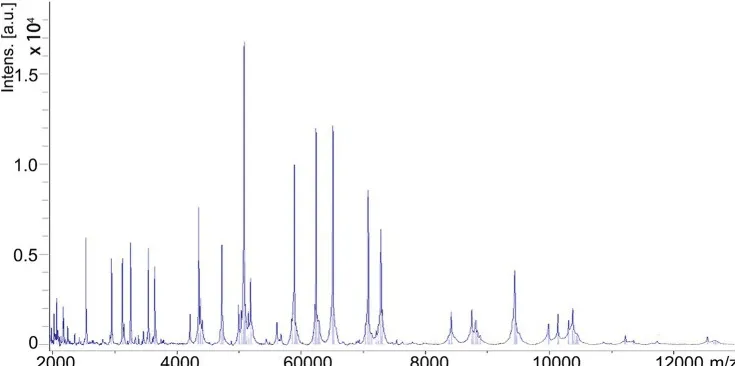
Isolation and identification of Comamonas kerstersii strain BC020423. (C) The spectrogram of the strain acquired by MALDI-TOF MS.
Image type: chart (chart)